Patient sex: M
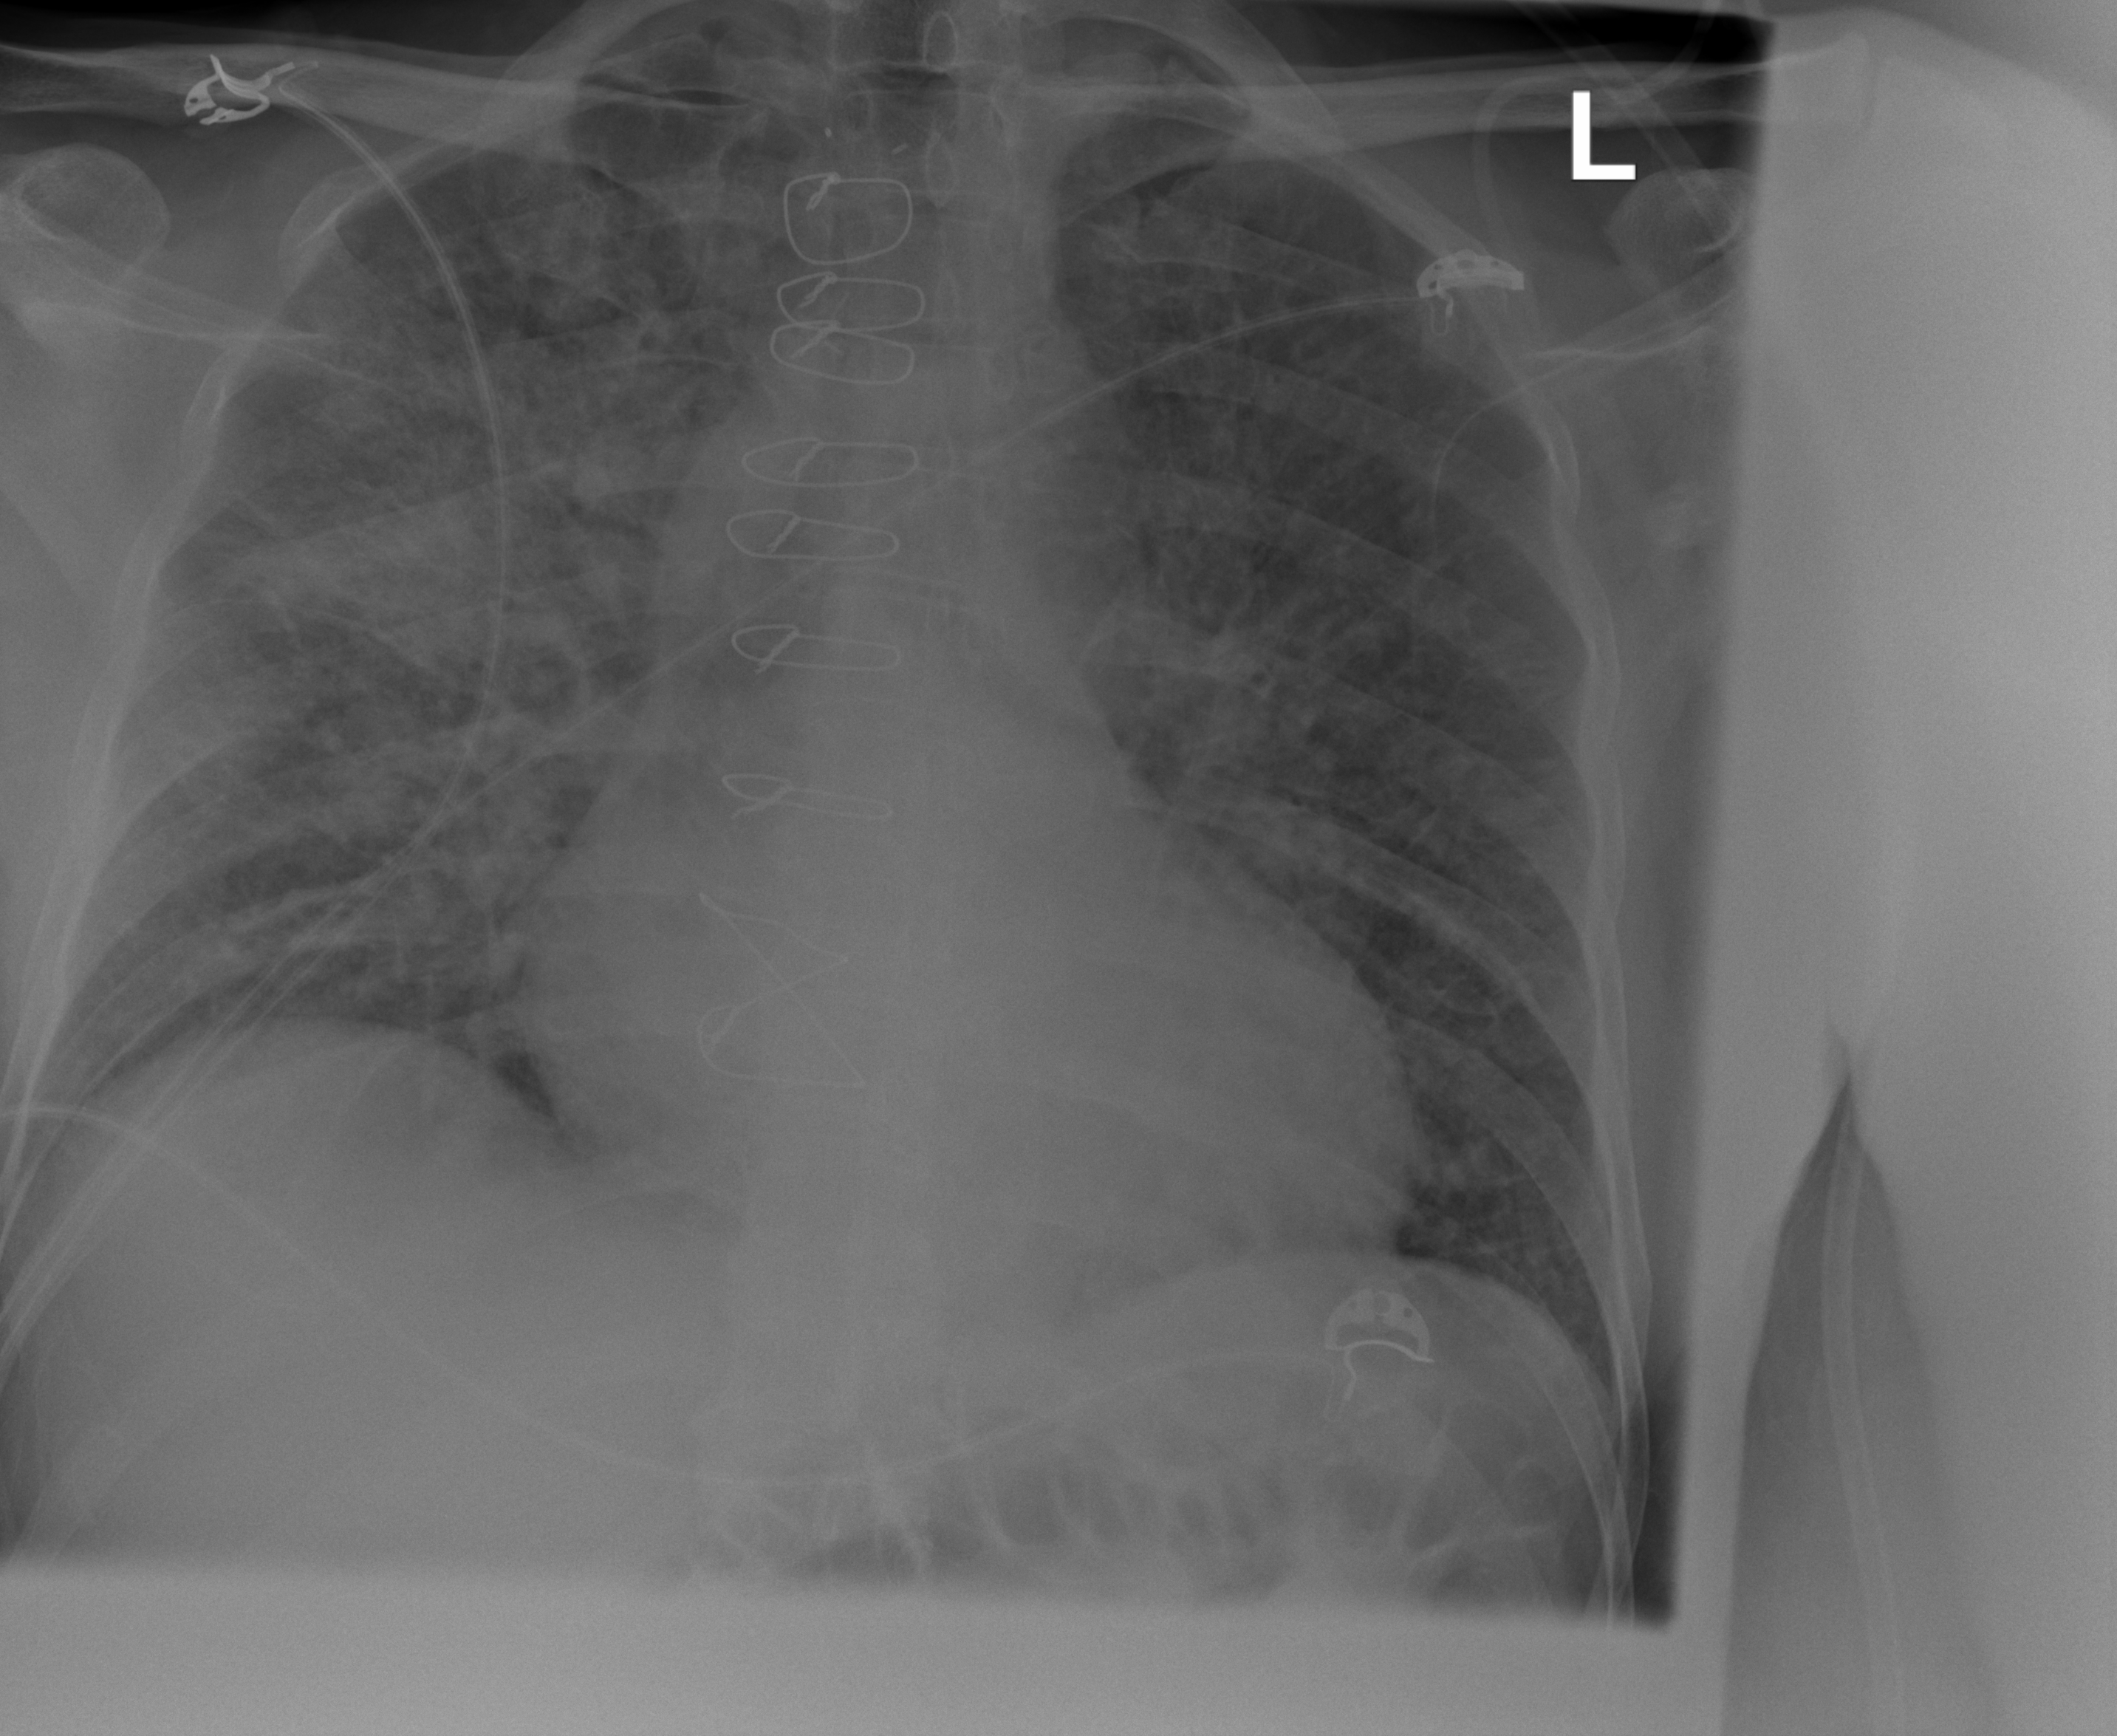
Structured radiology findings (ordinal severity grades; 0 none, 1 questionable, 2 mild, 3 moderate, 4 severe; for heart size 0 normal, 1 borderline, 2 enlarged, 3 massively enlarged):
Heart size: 1
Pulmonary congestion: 0
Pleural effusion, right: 0
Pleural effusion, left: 0
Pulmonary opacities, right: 3
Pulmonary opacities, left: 2
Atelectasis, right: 3
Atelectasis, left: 2